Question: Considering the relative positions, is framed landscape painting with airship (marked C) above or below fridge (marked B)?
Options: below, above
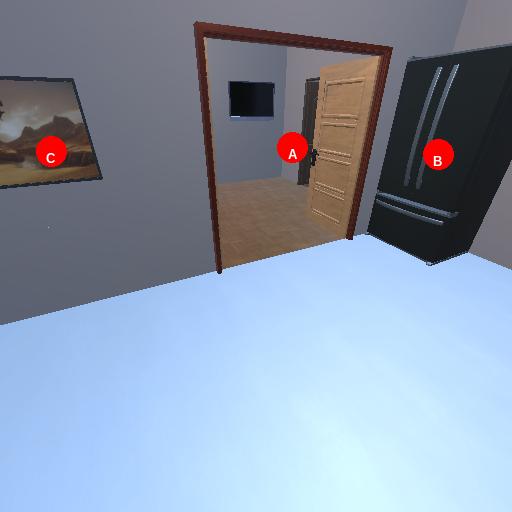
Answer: below